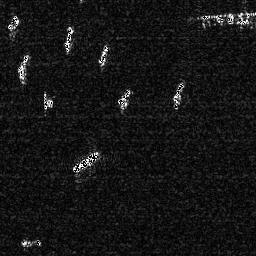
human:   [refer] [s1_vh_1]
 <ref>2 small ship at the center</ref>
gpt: <box>[[44, 33, 51, 42, 0]], [[66, 30, 72, 42, 0]]</box>

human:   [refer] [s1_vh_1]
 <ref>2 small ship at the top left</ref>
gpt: <box>[[1, 4, 7, 12, 0]], [[23, 8, 29, 20, 0]]</box>

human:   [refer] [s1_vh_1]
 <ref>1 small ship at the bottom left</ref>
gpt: <box>[[6, 92, 16, 96, 0]]</box>